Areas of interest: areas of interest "Tennis Court"
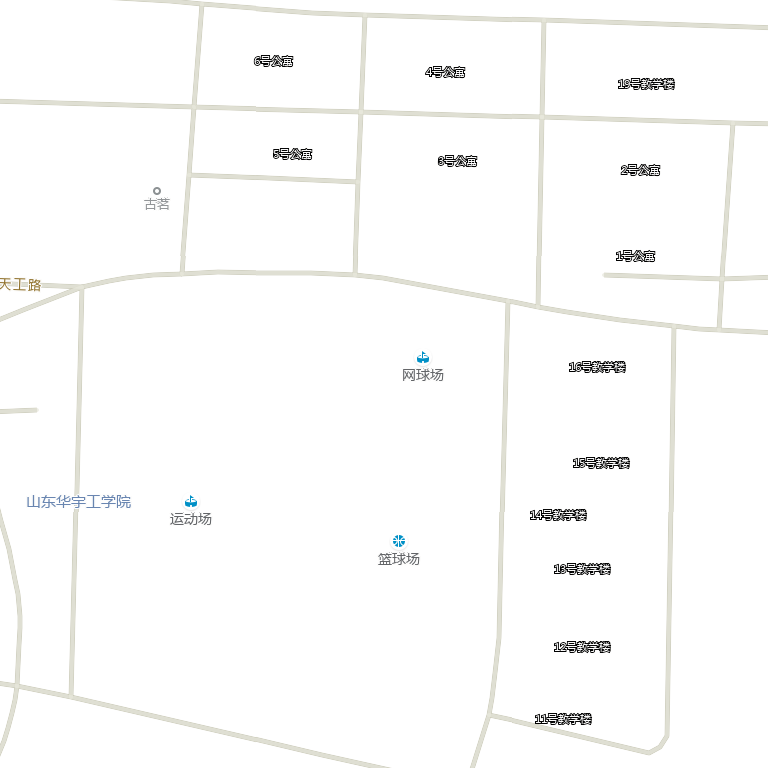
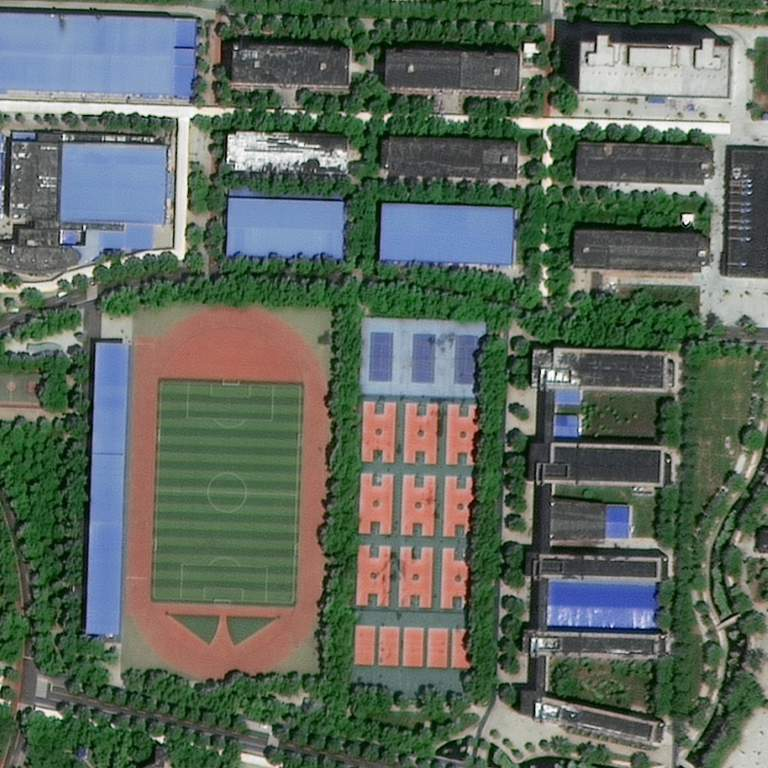